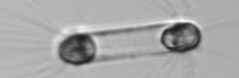
Label: Corethron_hystrix